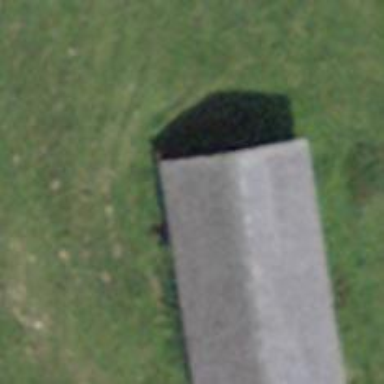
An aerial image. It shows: Farm auxiliary building.